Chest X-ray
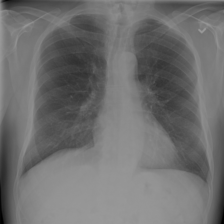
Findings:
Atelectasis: negative
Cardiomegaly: negative
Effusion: negative
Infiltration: negative
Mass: negative
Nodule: negative
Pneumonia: negative
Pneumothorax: negative
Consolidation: negative
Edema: negative
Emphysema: negative
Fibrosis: negative
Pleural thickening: negative
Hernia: negative